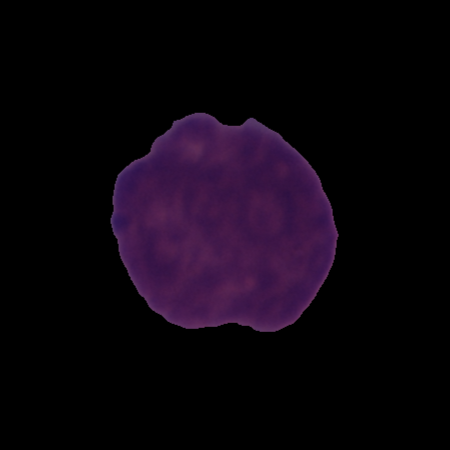
Label: cancer